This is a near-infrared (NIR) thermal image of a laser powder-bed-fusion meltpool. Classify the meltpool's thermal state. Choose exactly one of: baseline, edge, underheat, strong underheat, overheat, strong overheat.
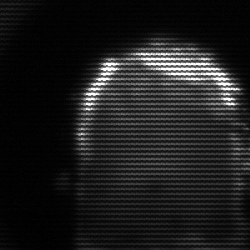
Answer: baseline